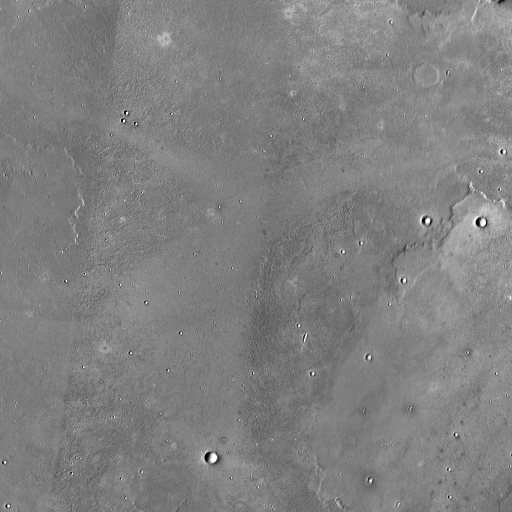
Crater classes present: Background, Other, Buried